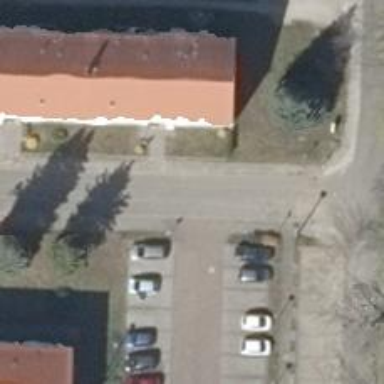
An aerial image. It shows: Road serving as parking aisle.